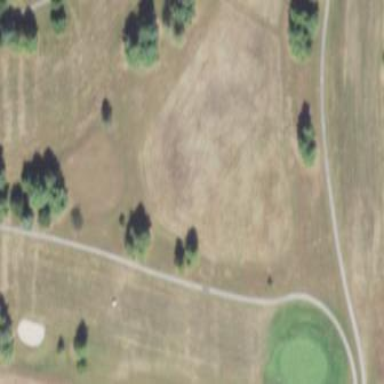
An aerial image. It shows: Area with grass used as rough in golf course.